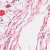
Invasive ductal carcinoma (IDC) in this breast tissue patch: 0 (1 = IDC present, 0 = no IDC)